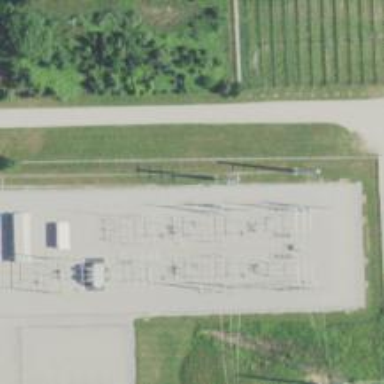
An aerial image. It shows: Switch for power supply.